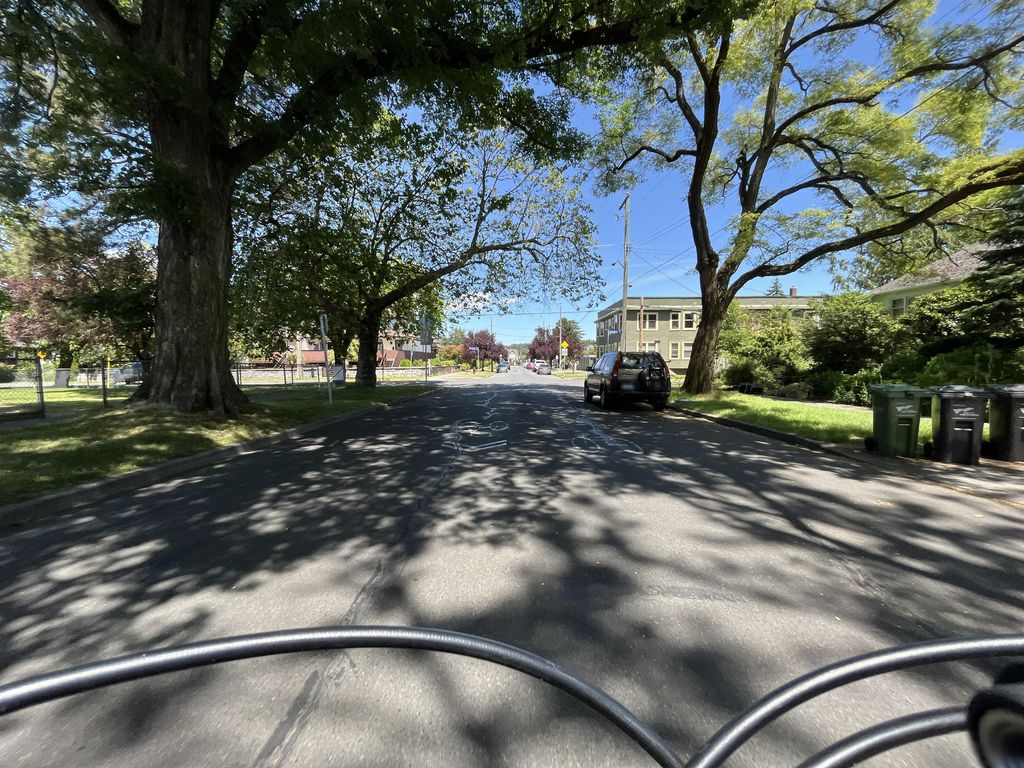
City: victoria